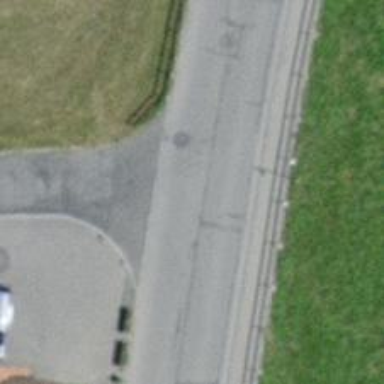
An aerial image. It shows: Smooth asphalt road in residential area.